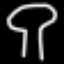
Label: mushroom